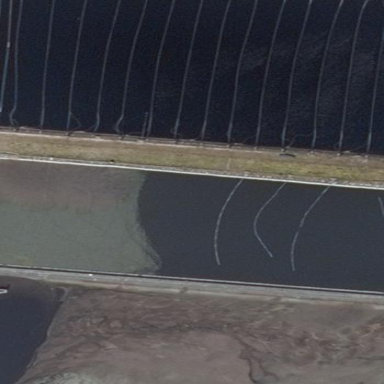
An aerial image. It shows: Image of wastewater.